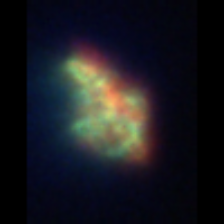
Taxon: Unknown_detritus
Group: Unknown